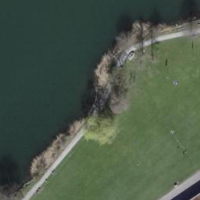
EUNIS habitat code: 53
Species observed at this site:
Gallinula chloropus